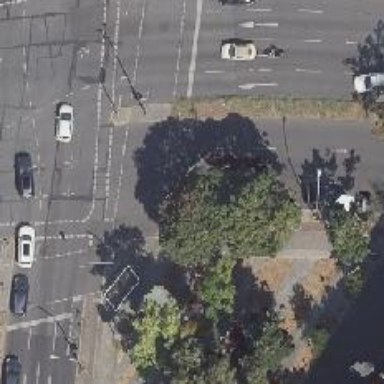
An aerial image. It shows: Road crossing with traffic signals.